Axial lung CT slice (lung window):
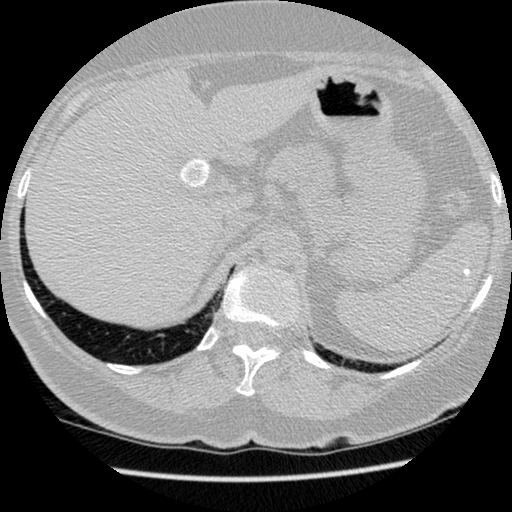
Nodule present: no